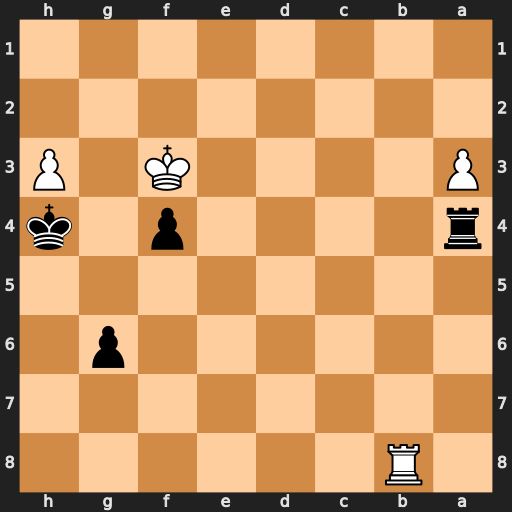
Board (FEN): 1R6/8/6p1/8/r4p1k/P4K1P/8/8
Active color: b
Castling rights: -
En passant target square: -
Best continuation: Rxa3+ Kxf4 g5+ Kf5 Ra5+